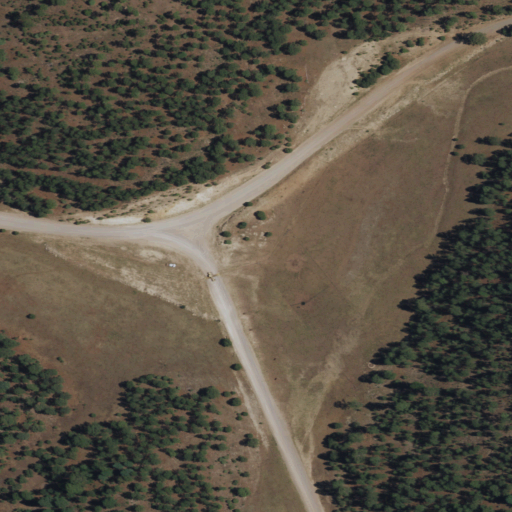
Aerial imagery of valley in New Mexico named Pauls Canyon containing evergreen forest, shrub, and grassland